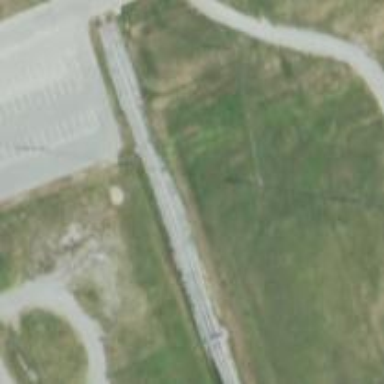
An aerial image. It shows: Rail spur service.